六年级 · 立体几何学
 计算下列各图的表面积。(单位: 厘米)

(1)

(2)

(3)

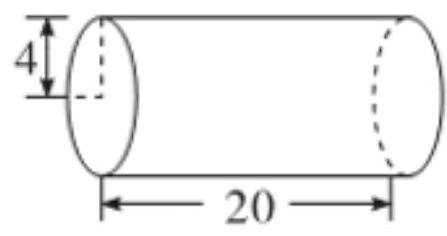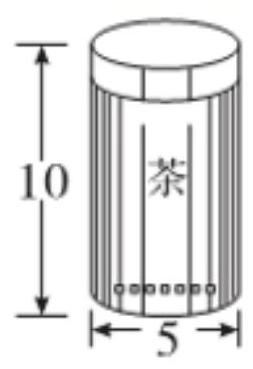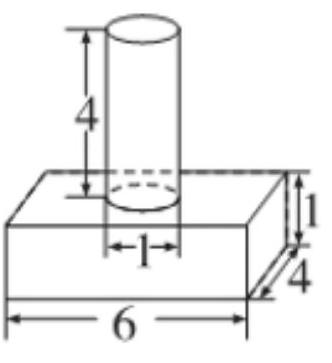
答案: (1) 602.88 平方厘米；
    (2) 196.25 平方厘米:
    (3) 80.56 平方厘米